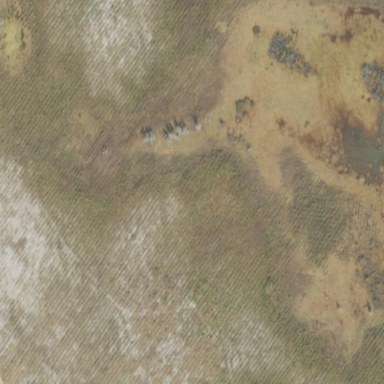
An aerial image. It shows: Beautiful wet meadow natural wetland.